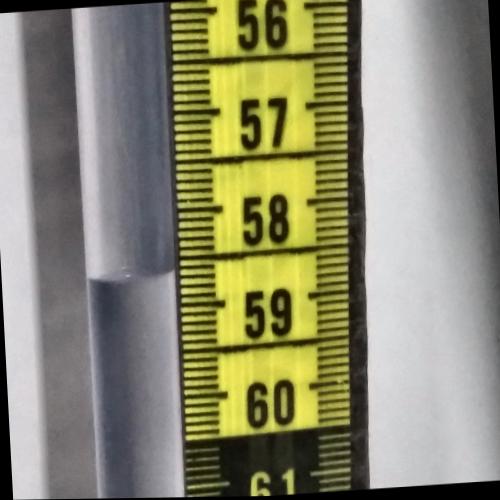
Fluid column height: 58.6 cm